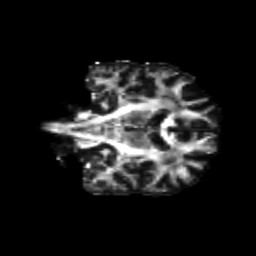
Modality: FA
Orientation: coronal
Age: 66
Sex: male
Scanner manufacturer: siemens
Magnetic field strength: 3 T
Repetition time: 8.6 s
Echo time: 0.095 s